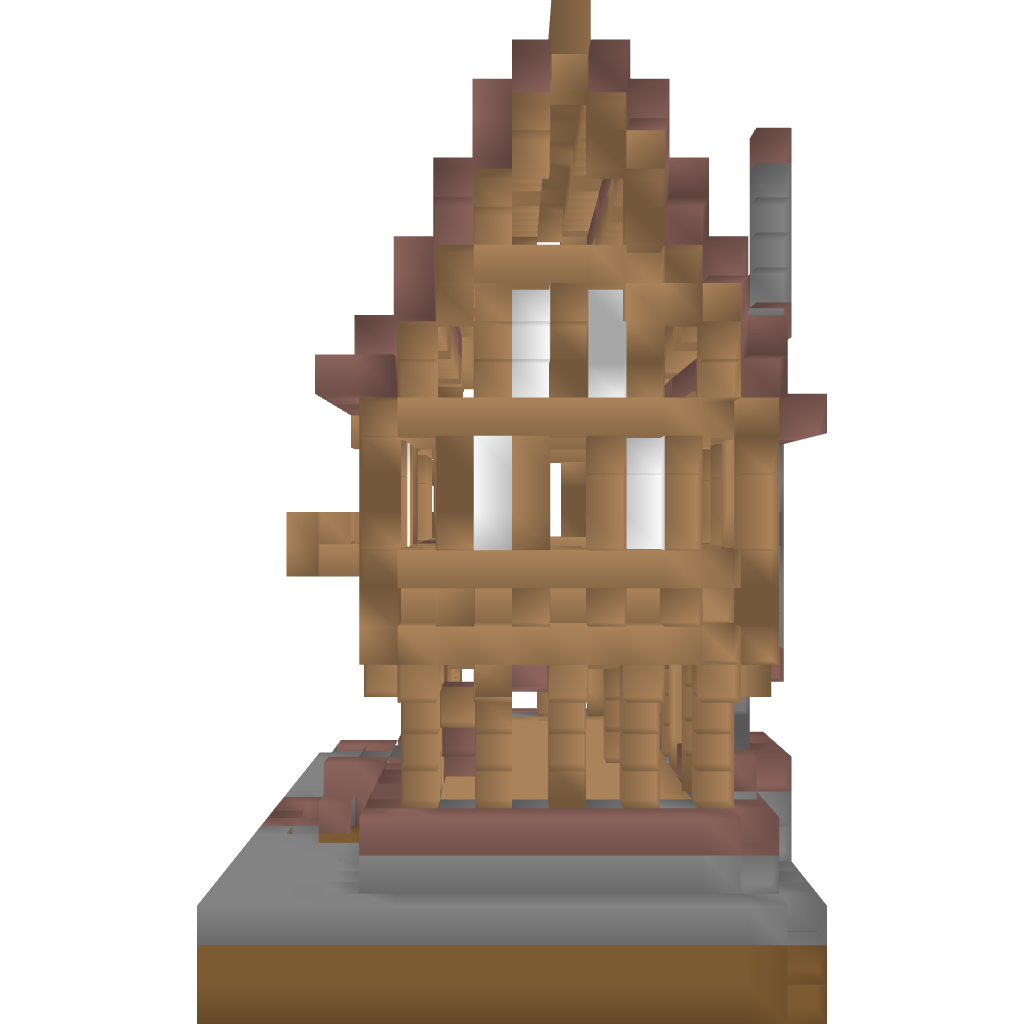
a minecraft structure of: Robin's Medieval House high quality